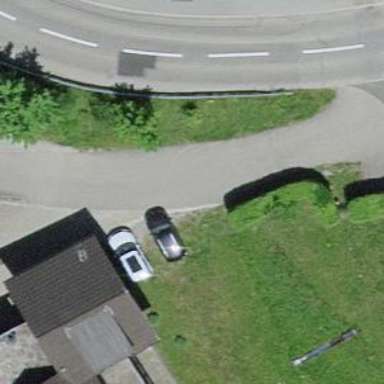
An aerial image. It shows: Smooth asphalt road in residential area.